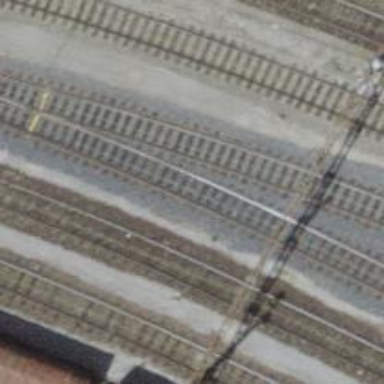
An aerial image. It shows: Rail yard with electrified rails and single track.